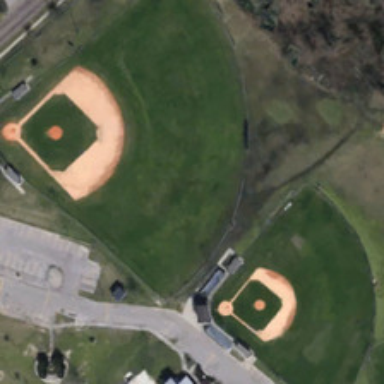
Two baseball fields are near a parking lot and some green trees .